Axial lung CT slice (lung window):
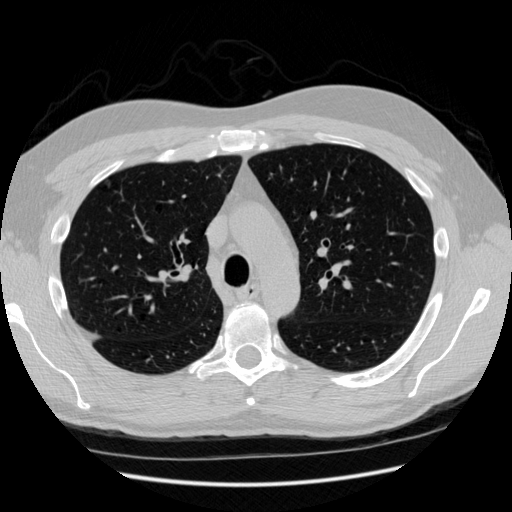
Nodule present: no